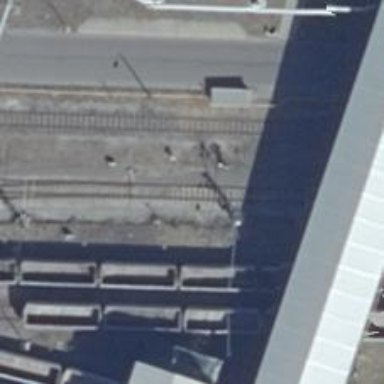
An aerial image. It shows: Rail yard with electrified contact lines for the railway.